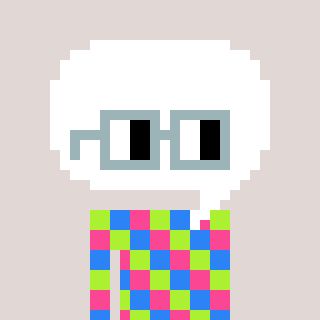
a pixel art character with square dark gray glasses, a speech bubble-shaped head and a teal-colored body on a warm background